Question: I have a motherboard (KINO-DH310) with windows 10, the GPIO controller displays under -> -> .
How am I supposed to begin simple I/O with this controller? I've tried different strategies, different programming languages, but to no affect. The majority of examples / sample code I see online are for the raspberry pi, and don't seem to work for me. Is there a concept I'm not grasping?

I've tried toggling the output pins to low and high using assembly (from C++ application)
Digital Output is 1001b
'''
MOV AX, 6F09H ;setting the digital port as output
MOV BL, 09H ;digital value is 09H
INT 15H
'''
'''
__asm {
mov AX, 6F09H
mov BL, 00H
INT 15H <--- Generates "Access Violation reading location 0xFFFFFFFF" error
};
'''
This always generates an access violation because you could potentially access memory that would harm the system. Is there a way to suppress this?
'''
var gpio = GpioController.GetDefault();
if (gpio == null)
return; <--- Always returns null
'''
Always generates null. I was hoping since I could see it in device manager, Windows could detect it has access to a GPIO Controller.
Any clarification would be greatly appreciated, even if the answer would be Windows doesn't support it (which I'm hoping is not the case)
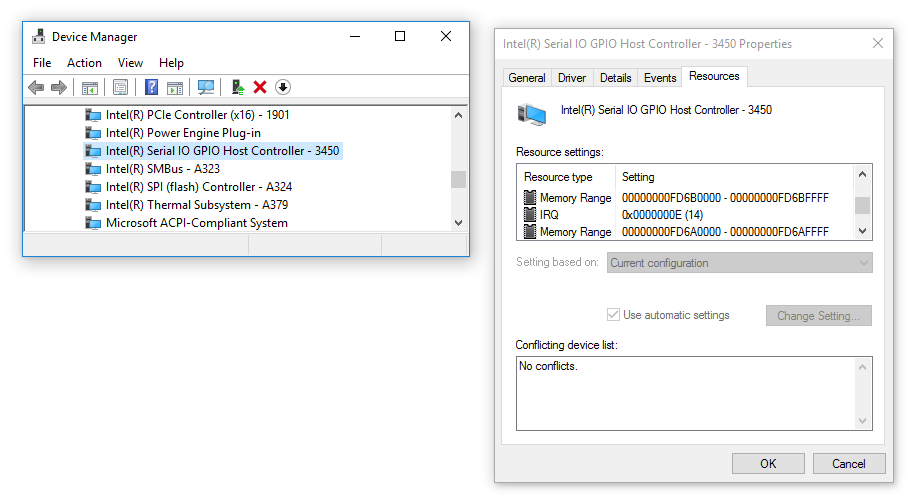
Answer: Just wanted to give an update if anyone is trying to do something similar. In the end, I needed to get the SDK from the motherboard manufacturer. (IEI)
There was a small bug in the BIOS, but they were nice enough to give me a patch to the BIOS, and after updating the BIOS version, the SDK worked perfectly.